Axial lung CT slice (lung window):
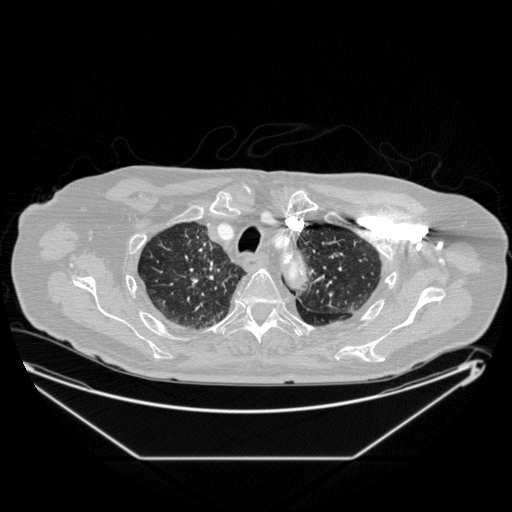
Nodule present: no